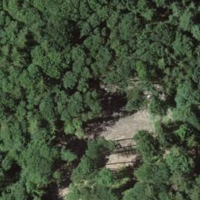
EUNIS habitat code: 41
Species observed at this site:
Lapsana communis